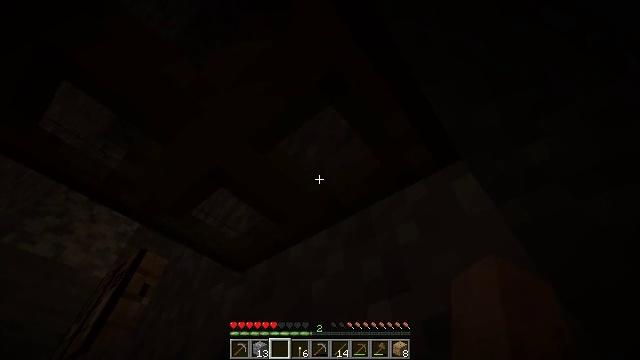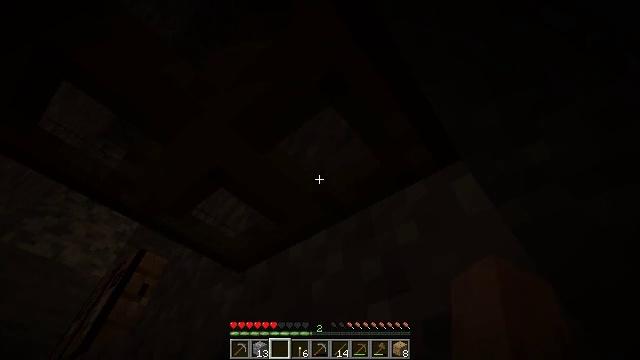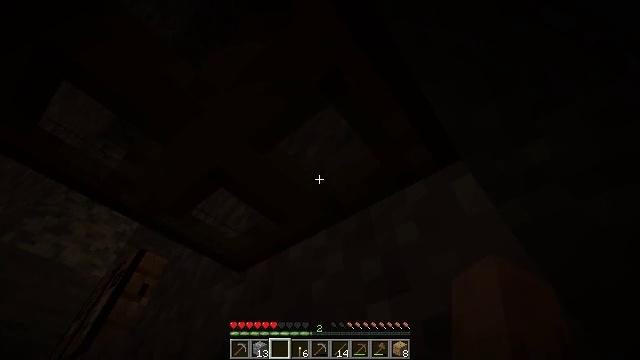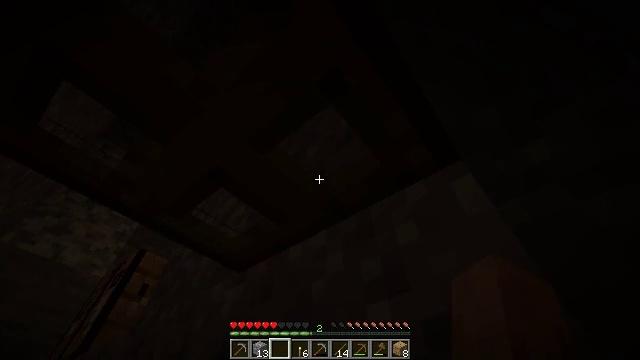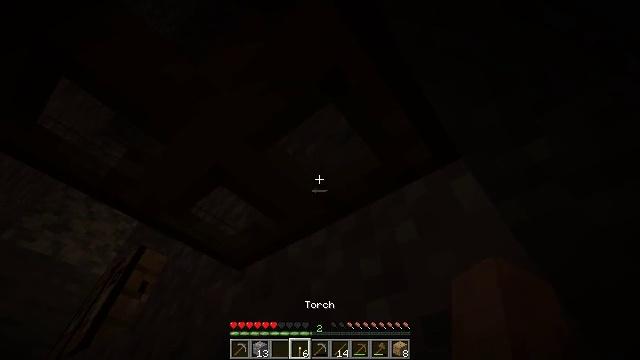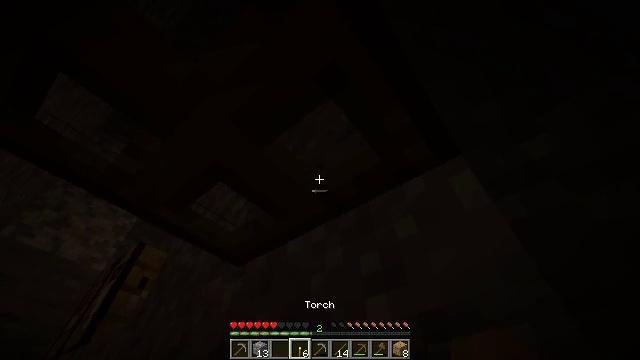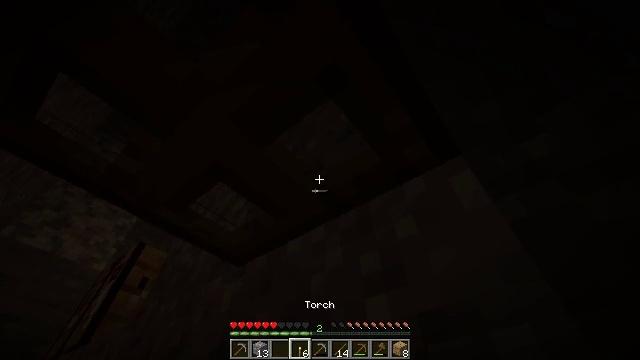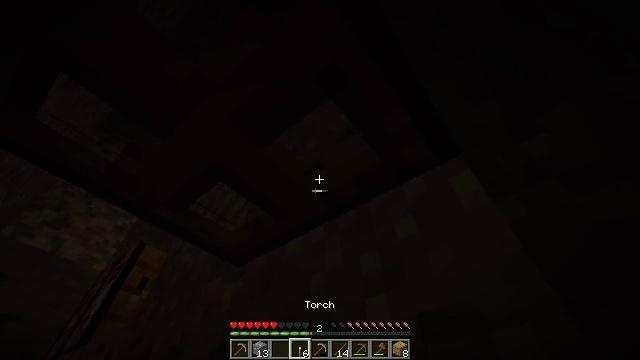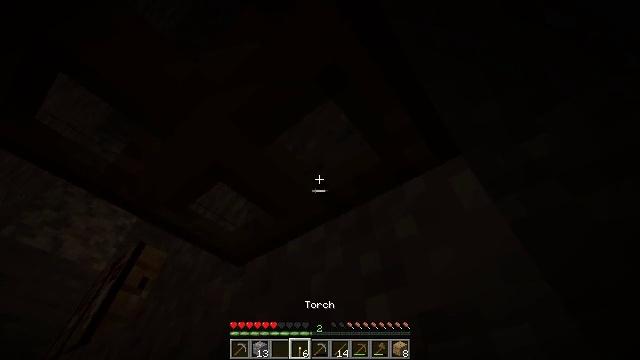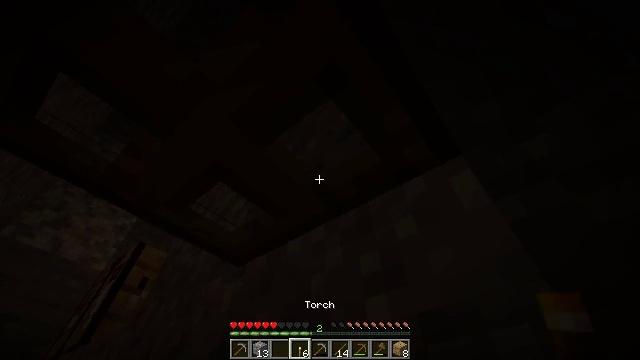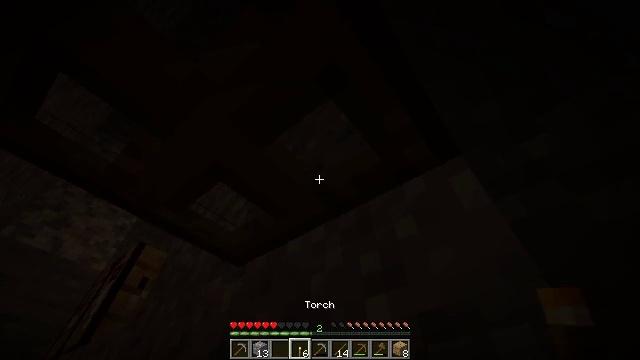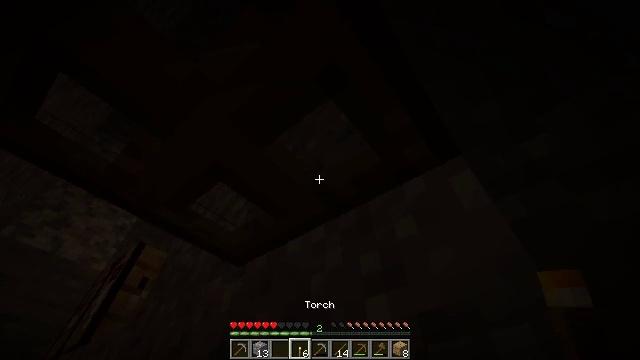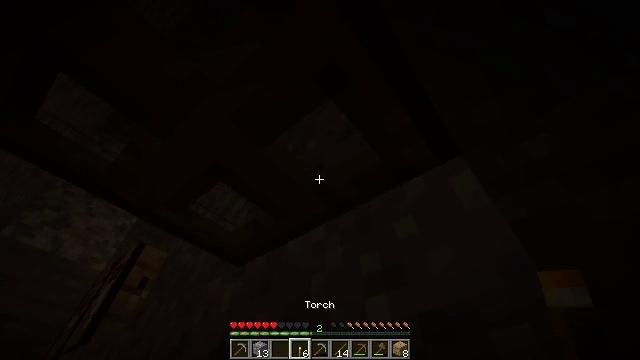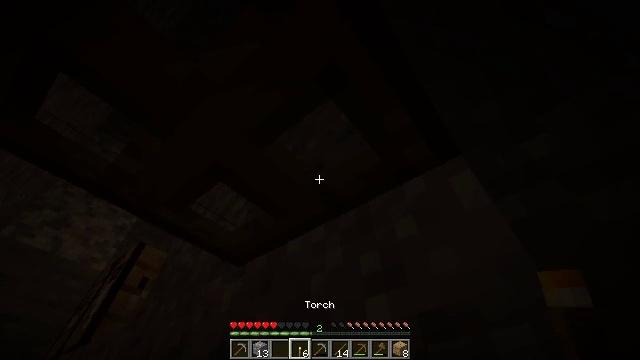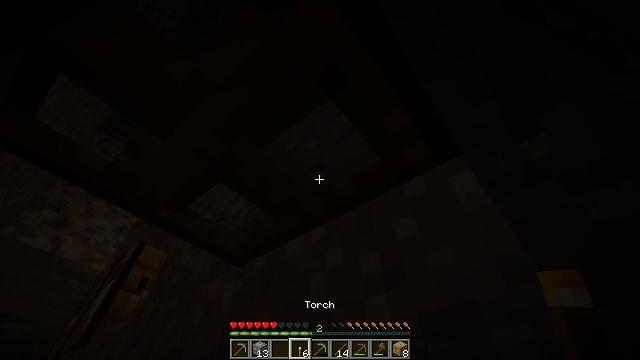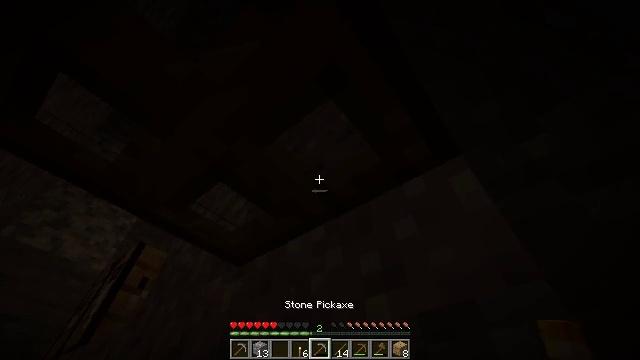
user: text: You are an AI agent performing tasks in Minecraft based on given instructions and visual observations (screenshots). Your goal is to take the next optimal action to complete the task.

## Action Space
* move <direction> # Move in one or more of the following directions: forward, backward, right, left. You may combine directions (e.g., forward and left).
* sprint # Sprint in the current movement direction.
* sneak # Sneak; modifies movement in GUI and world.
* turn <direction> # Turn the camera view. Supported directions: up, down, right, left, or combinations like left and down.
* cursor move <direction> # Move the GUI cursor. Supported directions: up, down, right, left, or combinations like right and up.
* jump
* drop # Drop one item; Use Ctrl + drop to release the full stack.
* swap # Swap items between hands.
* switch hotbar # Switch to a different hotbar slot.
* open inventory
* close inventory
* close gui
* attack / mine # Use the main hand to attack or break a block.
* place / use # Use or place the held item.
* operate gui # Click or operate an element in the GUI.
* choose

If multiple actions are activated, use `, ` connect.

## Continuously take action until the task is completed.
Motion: motion action
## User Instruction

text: Remove the oak trapdoor from its place.
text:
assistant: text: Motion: no_op
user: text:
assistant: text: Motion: no_op
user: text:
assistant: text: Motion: no_op
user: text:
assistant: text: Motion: no_op
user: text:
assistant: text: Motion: no_op
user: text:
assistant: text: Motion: no_op
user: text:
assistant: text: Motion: no_op
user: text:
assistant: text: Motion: no_op
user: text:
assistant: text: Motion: no_op
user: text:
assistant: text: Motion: no_op
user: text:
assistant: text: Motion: no_op
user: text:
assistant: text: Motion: no_op
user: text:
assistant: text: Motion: no_op
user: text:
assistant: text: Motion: no_op
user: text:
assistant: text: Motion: no_op
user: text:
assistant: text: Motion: no_op
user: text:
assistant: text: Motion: no_op
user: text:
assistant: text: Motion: no_op
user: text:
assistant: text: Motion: no_op
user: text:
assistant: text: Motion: no_op
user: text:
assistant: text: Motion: no_op
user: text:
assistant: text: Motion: no_op
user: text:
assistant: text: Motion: no_op
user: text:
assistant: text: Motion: turn up
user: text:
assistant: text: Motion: turn right and up
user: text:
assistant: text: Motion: no_op
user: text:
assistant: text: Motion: attack / mine
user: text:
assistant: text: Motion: attack / mine
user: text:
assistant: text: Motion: attack / mine
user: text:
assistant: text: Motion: attack / mine